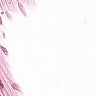
Metastatic tissue present: no